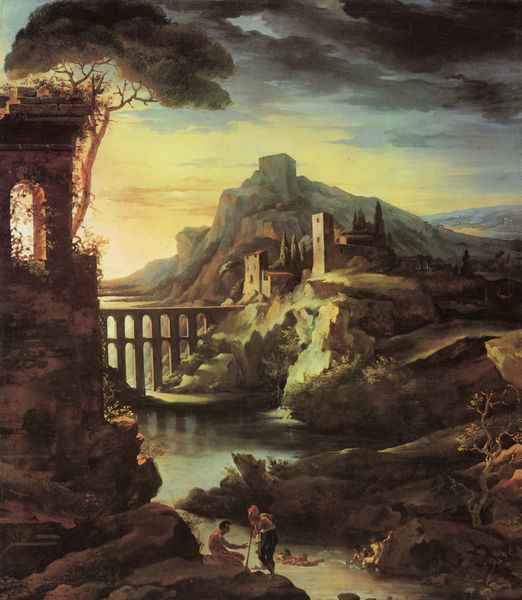
Titel: Paysage à l'aqueduc, Landschaft am Aquädukt
Künstler: Théodore Géricault
Standort: New York (New York)
Institution: The Metropolitan Museum of Art
Schlagwörter: akt, baum, berg, blau, blätter, dunkel, felsen, gemälde, gestein, gewitter, gruppe, haut, himmel, mann, meer, nackt, schatten, wasser, weiß, wolken, baden, badende, bäume, fluss, frauen, gelb, grün, landschaft, menschen, see, sitzen, stadt, ufer, abend, braun, fenster, frankreich, frau, grau, hell, holz, hut, licht, männer, orange, schwarz, stützen, dach, gebäude, gras, haus, hund, rot, schloss, schnee, weg, wiese, wolke, gespräch, malerei, alt, hose, mütze, architektur, barock, lang, mensch, stein, steine, weit, öl, ast, bach, dämmerung, ferne, horizont, häuser, hügel, natur, sonnenaufgang, spiegelung, stamm, strauch, weite, brücke, busch, einsam, gewässer, kirche, rauch, sonne, realismus, reich, kind, personen, pflanzen, kontrast, renaissance, rosa, schön, tal, wasserfall, bauern, boot, kinder, sack, stock, turm, ranken, zypressen, bewölkt, küste, schiff, sommer, ruhen, düster, bogen, italien, man, ort, zwei, stab, fischer, warm, berge, farben, fels, gebirge, sonnenlicht, dorf, dächer, mauer, ziegel, dunkelgrün, lila, sonnenuntergang, tag, kahl, berglandschaft, herbst, idylle, rast, figuren, rundbogen, mündung, romantik, ölgemälde, dampf, staffage, sturm, unwetter, stimmung, nackte, junge, aufstützen, abendrot, gewächs, abendstimmung, surrealismus, tor, bucht, impression, klippe, bögen, verfall, bad, spiel, waschen, arkade, ruine, alter, antike, burg, höhe, türme, übergang, wandern, glitzer, ideal, schwimmen, festung, zypresse, abendhimmel, felsig, knien, bedrohlich, ruinen, beutel, arkaden, rom, efeu, sklave, kiefer, regenwolken, blua, freiheit, romantisch, reise, wanderer, stützend, begegnung, historienmalerei, flusstal, bettler, pinien, tempel, verblauung, aquaedukt, viadukt, pinie, arkadien, heroische landschaft, mediterran, caspar david friedrich, alte frau, sitzender, hirte, hirten, mystik, heroisch, abenddämmerung, unheimlich, gericault, bau, meander, manschen, weitsicht, staffagefiguren, grell, hügelkette, toscana, klassisch, tiber, aquadukt, betteln, toskana, capriccio, triumphbogen, fischen, morbid, affen, fenser, delacroix, schwimmer, regenbogen, prospekt, zeigel, spigelung, arcadien, ideallandschaft, lorrain, beden, farbperspektive, konstruiert, relikt, bade, lorraine, mythisch, stafage figuren, traumhaft, verwittert, wetterleuchten, lahmer, ngel, weltlandschaft, treffpunkt, am abend, aquaduc, aquäduct, campanien, ein neuer morgen bricht an, erhebende stimmung, ern, erzählerische szene, fulss, geheimes treffen, gespenstich, himmel gestirn, ideale natur, kleiner mensch, lag, lfuss, lichtinszenierung, männer am fluss, prozemik, ruinenen, römische versatzstücke, sonnenunetrgang, staffag, ___ruhen, tialien, brucke, 1600, 1800, felz, frpger